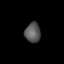
Tissue: lung
Cell type: Endothelial cells
Senescence score: 0.5744
Nuclear area (px): 305
Mean DAPI intensity: 87.144